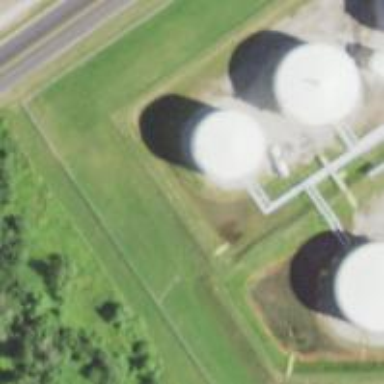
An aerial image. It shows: Storage tank with man-made structure.